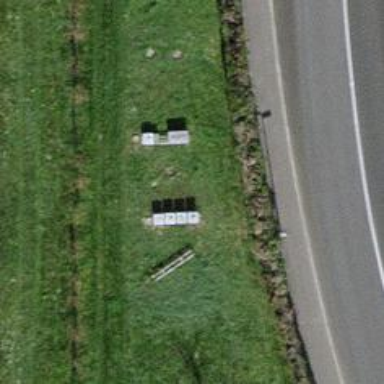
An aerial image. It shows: Retaining wall.